Interaction volume radius: 10 \u00c5
Interaction volume height: 25 \u00c5
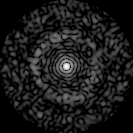
Disorder parameter: 0.8206